Field crop: maize
Growth stage: 2
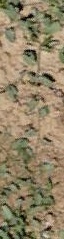
Species: convolvulus